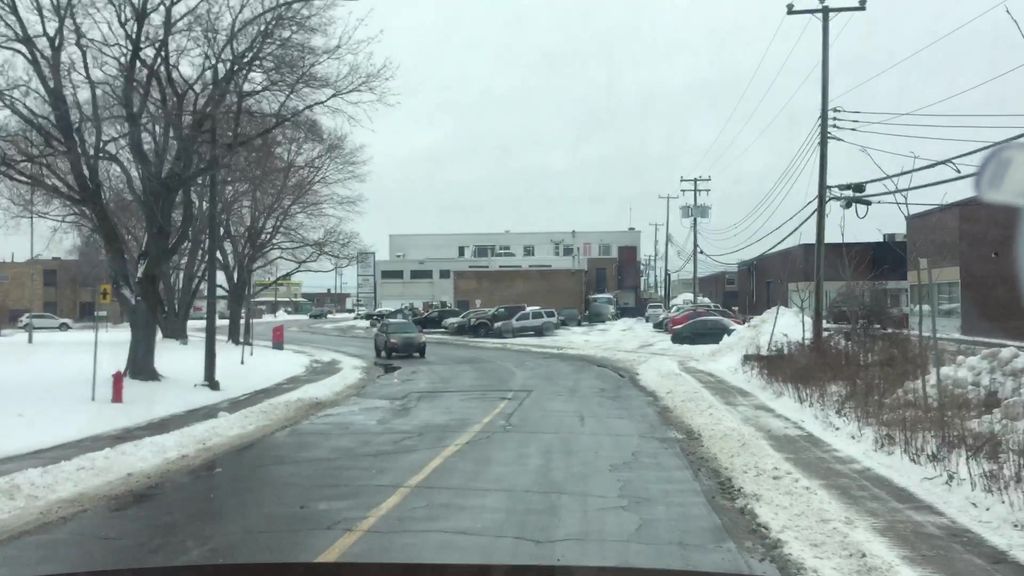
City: montreal